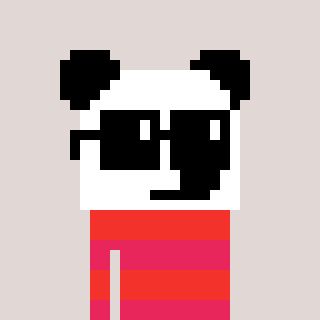
a pixel art character with square black sunglasses, a panda-shaped head and a redpinkish-colored body on a warm background